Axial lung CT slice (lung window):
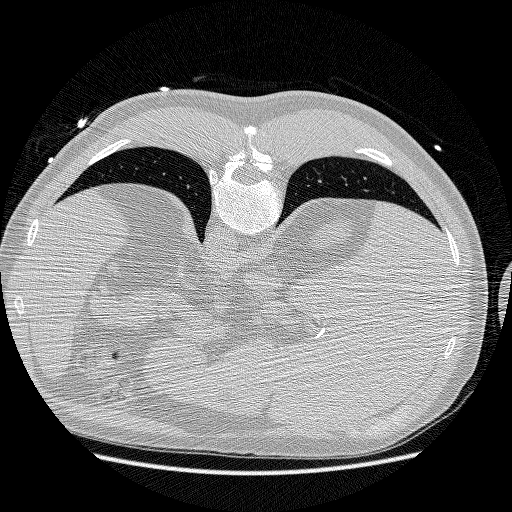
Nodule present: no